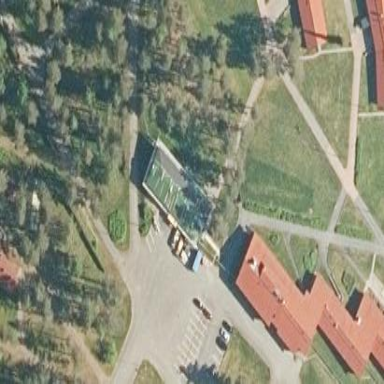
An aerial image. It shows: Public building.